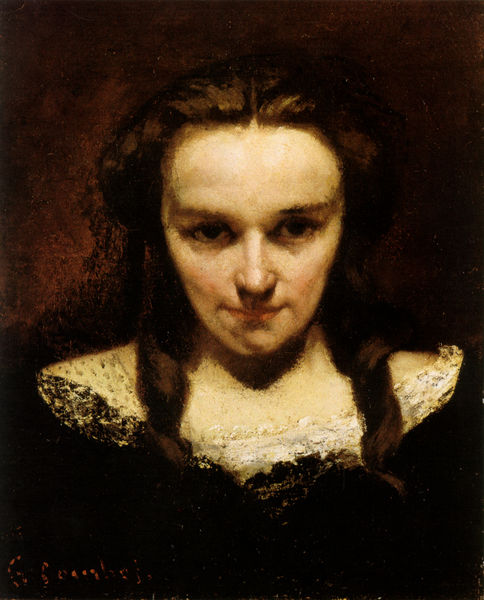
Titel: La Voyante ou La Somnabule, Die Sehende oder die Schlafwandlerin
Künstler: Gustave Courbet
Standort: Besançon
Institution: Musée des Beaux-Arts
Schlagwörter: dunkel, gemälde, haut, kopf, schatten, weiß, mädchen, ausschnitt, braun, brust, busen, dunkelbraun, frau, frisur, haar, hell, hintergrund, kleid, licht, mund, nase, orange, schwarz, stirn, blick, dame, rot, beige, malerei, jung, augen, barock, blass, gesicht, inkarnat, kragen, spitze, bildnis, hals, portrait, porträt, signatur, öl, haare, spitzen, augenbrauen, brustbild, brünett, frontal, kinn, lippe, lippen, locke, locken, mittelscheitel, nlick, scheitel, schulter, schultern, helldunkel, farbig, wangen, düster, zöpfe, farbe, signiert, romantik, ölgemälde, zopf, kraft, inschrift, pupillen, junge frau, rüschen, wange, augenbraue, unten, punkte, courbet, verkniffen, baun, portrai, dunkle, rotbraun, antlitz, dunkle haare, lichtreflex, schwar, corot, hexe, dunkelhaarig, stechend, unterkleid, offenes haar, u boot ausschnitt, nasenrücken, schulterpartie, niederschauen, wille, 19. jh., 19 jahrhundert, 18 jahrhundert, ol, ölportrait, mädchent